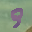
Label: 9